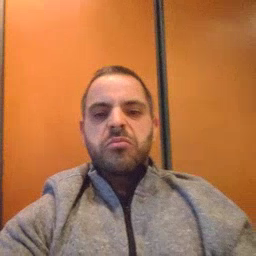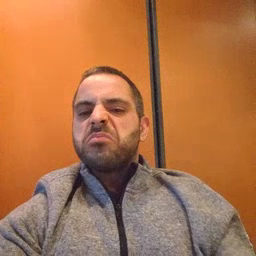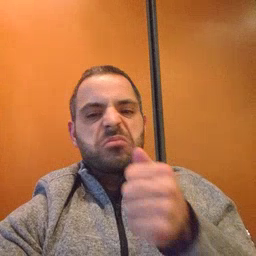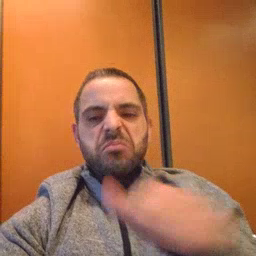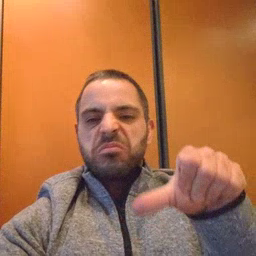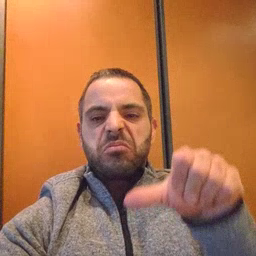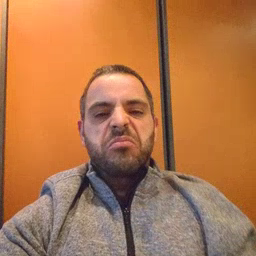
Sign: any